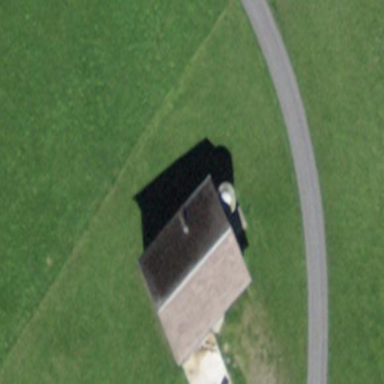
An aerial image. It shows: Rural barn.